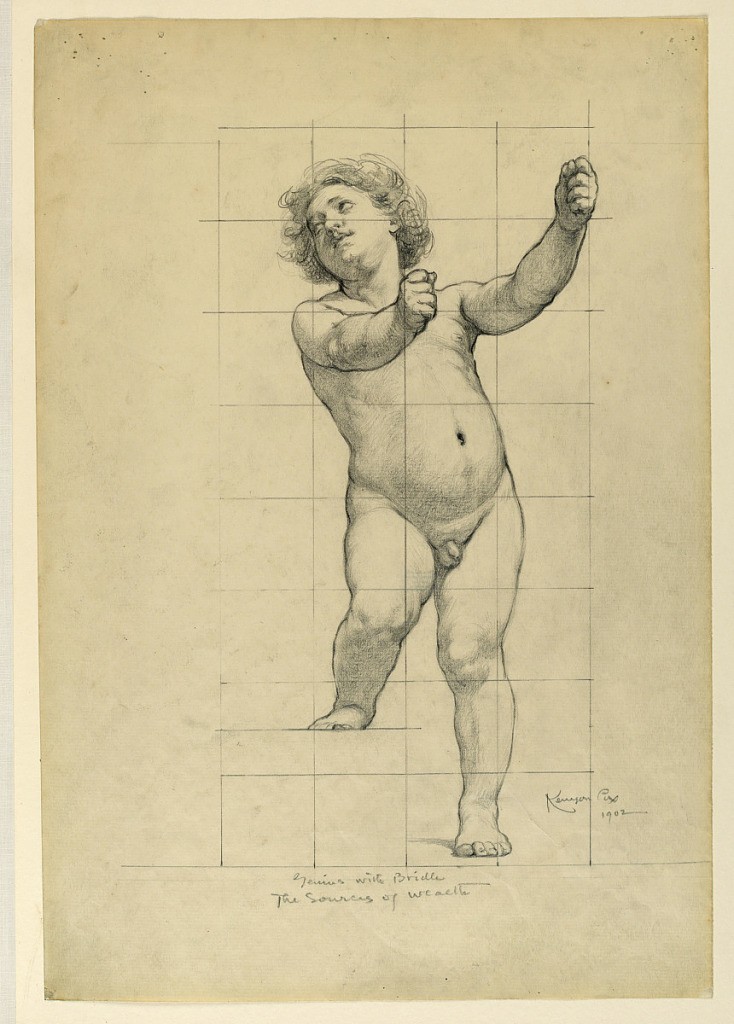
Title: Study for "The Sources of Wealth," Union Trust Company Building, Cleveland, OH
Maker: Kenyon Cox, American, 1856–1919
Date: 1902
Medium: Graphite on paper
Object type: Drawing
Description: A  young male figure standing with arms extended. The paper is squared for transferring the image.